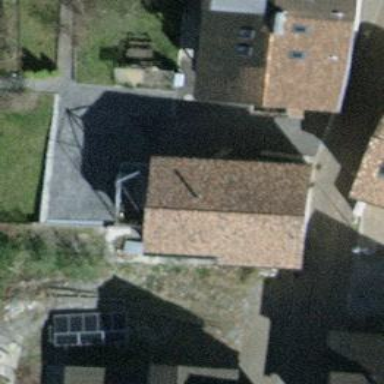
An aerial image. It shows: Beautiful house with gabled roof made of red roof tiles.